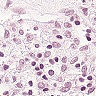
Metastatic tissue present: no